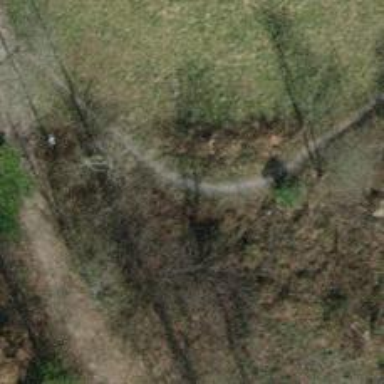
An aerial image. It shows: Compacted path road.